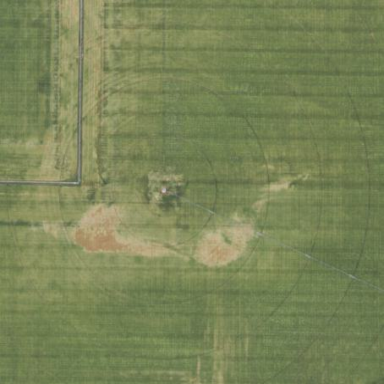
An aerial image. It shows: Farmland with pivot irrigation system.